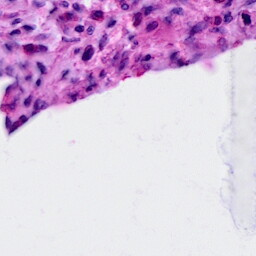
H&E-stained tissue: Cervix